Question: I have to create an ER diagram based on a relational schema.
There is a table of players, and a table of zones. A player can 'live' in many zones, and each zone is owned by one or more players.
I've come up with this simple ER diagram but I'm not sure having relationships going each way is allowed?

Cheers
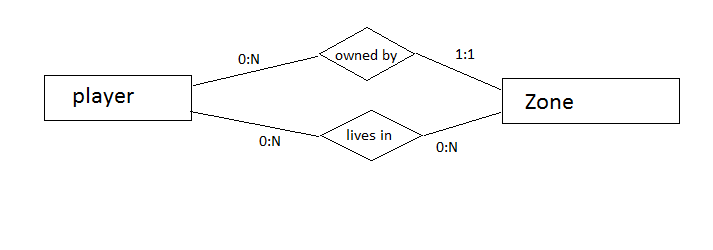
Answer: Yes, that is a perfectly good . (I am not responding as to whether it makes sense or not: you still need to resolve the Relations and Cardinality.)
Using the correct terms helps people understand exactly what you are discussing, and which level you are discussing. Loose talk results in much more volume in the discussion, and time wasted in clarifying what you meant by which term. Not good for productive technical endeavours.
1. At this early stage, it is normal to model Entities and Relations (not Attributes), that's why it is called an ER diagram; we are nowhere near modelling the data. The Relations are relevant, and that's why you are detailing and evaluating their nature in the diamonds and Cardinality. The goal is to clarify the true Entities, and their Relations to each other. Many-to-many relations remain as relations. The ERD is purely Logical, there is no Physical.
2. Once you have some confidence with that, that you have gotten the Entities and Relations right, you move onto a Data Model (which includes Attributes). Still at a Logical level, the n::n relations remain as relations. As you progress, you may show further detail, such as Domain for each Attribute. That's the DataType, but at the Logical level, just as the terms are Entity = Table and Attribute = Column, Domain = DataType. .
3. When you get to the Physical level, the Data Model has Tables; Columns; DataTypes. And n::n Relations are manifested as the Associative Tables. .
4. The idea is, as long as you are working through the prescribed steps, at (1), the content in the diamonds will determine (expose) if they need to be stored, and the diamond is thus promoted to an Entity; otherwise it remains a Relation.
- The Relational term is Associative table.- Yes. If it is a pure n::n Table (containing nothing but the two FKs to the PKs of the parent Tables), at the ERD level, which is Logical only, it is a Relation.- If it has Columns the two FKs, it is an Entity.